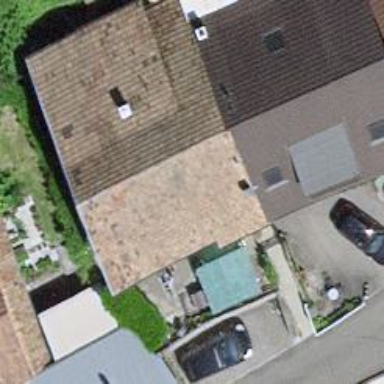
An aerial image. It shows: Semi-detached house.